Question: Ive rotated some links in a list. Now I need them to be vertically centered on the page and have a fixed position.
This is what I want:

Below is my attempt but im getting stuck. If the links are centered within the ul, before its rotated the ul has a width of 100%. However once rotated its height is its width before it was centered, which is not 100% of the page.
I could use javascript to find the window height and apply the value with CSS to the ul's width, but im wondering if there is a CSS only solution?
<URL>
'''
<div>
<ul>
<li>
<a href="#">Link 1</a>
</li>
<li>
<a href="#">Link 2</a>
</li>
<li>
<a href="#">Link 3</a>
</li>
<li>
<a href="#">Link 4</a>
</li>
</ul>
</div>
li, a {
display: inline-block;
}
ul {
-ms-transform-origin: 0 0;
-moz-transform-origin: 0 0;
-o-transform-origin: 0 0;
-webkit-transform-origin: 0 0;
transform-origin: 0 0;
-ms-transform: rotate(-90deg);
-moz-transform: rotate(-90deg);
-o-transform: rotate(-90deg);
-webkit-transform: rotate(-90deg);
transform: rotate(-90deg);
padding: 0;
margin: 0;
text-align: center;
}
div {
position: fixed;
bottom: 0;
}
}
'''
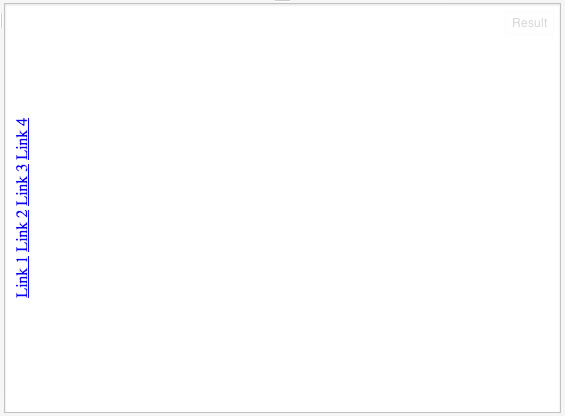
Answer: <URL>
'''
div {
position: fixed;
width:100%;
top:50%;
margin-top:50vw;
}
'''
You might want to check for browser compatibility, some older browsers may not like the vw unit. Since you are using transforms, you are already limited yourself to newer browsers, but I'm not sure there is an exact overlap of which support the vw unit.